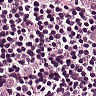
Metastatic tissue present: yes